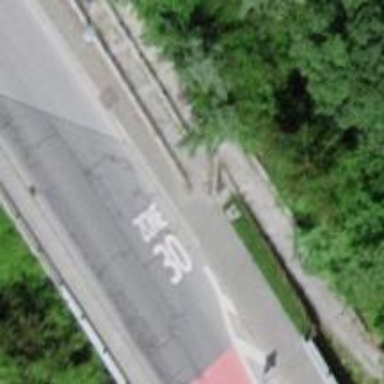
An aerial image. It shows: Set of steps on the road.